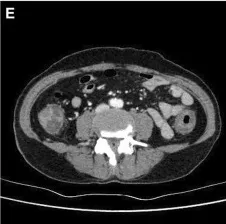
Clinical course according to CT scans. (E) Abdomen and pelvis CT in June 2021 showed that oedema had caused wall thickening of the colon.
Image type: radiology (ct)